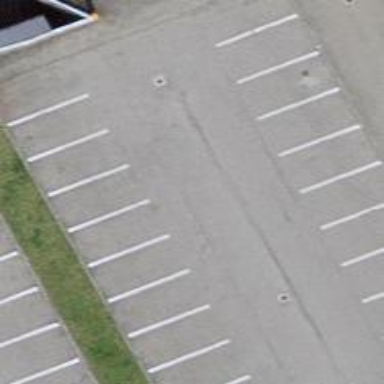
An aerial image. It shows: Parking aisle service road with tunnel.